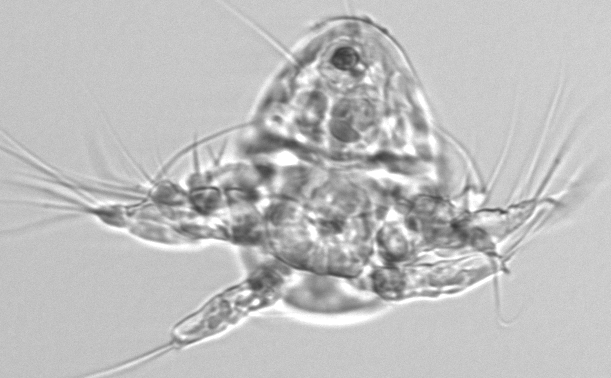
Label: Copepod_nauplii